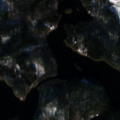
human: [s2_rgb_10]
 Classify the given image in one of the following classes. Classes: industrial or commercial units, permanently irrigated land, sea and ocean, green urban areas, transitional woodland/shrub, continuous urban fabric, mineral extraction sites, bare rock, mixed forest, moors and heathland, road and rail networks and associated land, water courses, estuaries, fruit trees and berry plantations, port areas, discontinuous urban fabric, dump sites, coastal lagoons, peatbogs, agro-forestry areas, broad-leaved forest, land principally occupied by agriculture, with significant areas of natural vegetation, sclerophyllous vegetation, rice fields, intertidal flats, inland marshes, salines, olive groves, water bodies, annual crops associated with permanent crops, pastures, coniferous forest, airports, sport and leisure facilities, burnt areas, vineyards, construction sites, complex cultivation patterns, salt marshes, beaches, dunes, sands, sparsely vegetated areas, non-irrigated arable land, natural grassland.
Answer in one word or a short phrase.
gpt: coniferous forest, mixed forest, water bodies